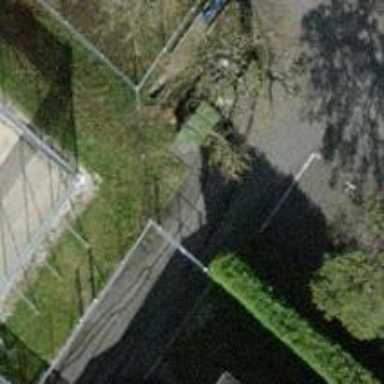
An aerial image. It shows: Chain link fence is in the scene.